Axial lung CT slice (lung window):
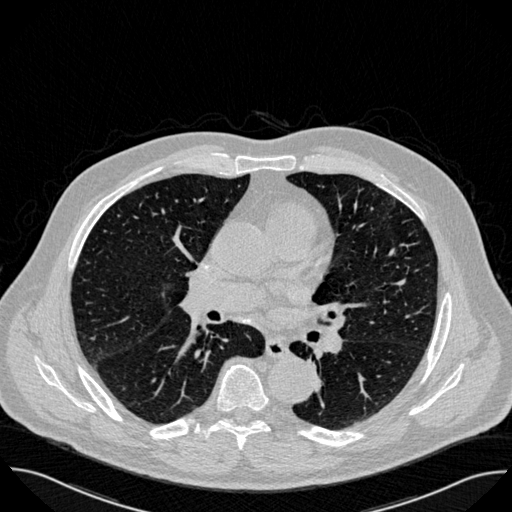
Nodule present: no